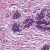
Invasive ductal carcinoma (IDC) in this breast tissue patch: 0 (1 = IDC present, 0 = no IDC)